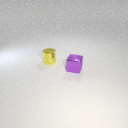
small yellow metal cylinder behind small purple metal cube